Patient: sex M, age 46
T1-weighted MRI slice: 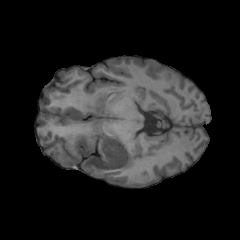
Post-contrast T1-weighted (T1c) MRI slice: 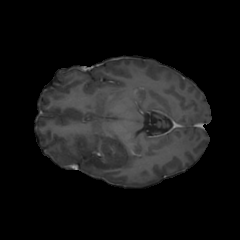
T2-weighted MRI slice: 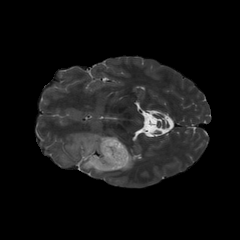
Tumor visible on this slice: yes
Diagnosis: Oligodendroglioma, IDH-mutant, 1p/19q-codeleted
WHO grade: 2